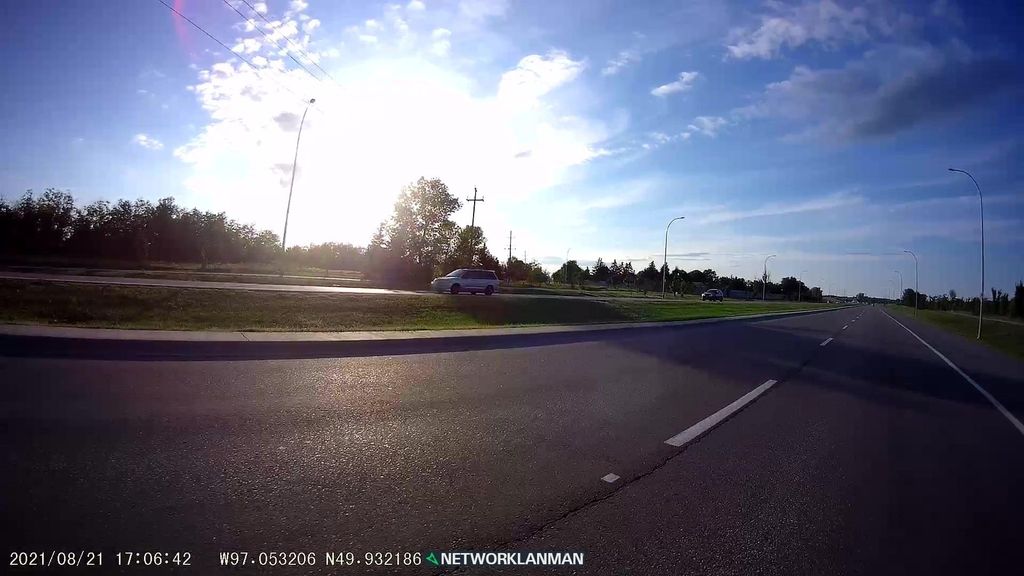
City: winnipeg